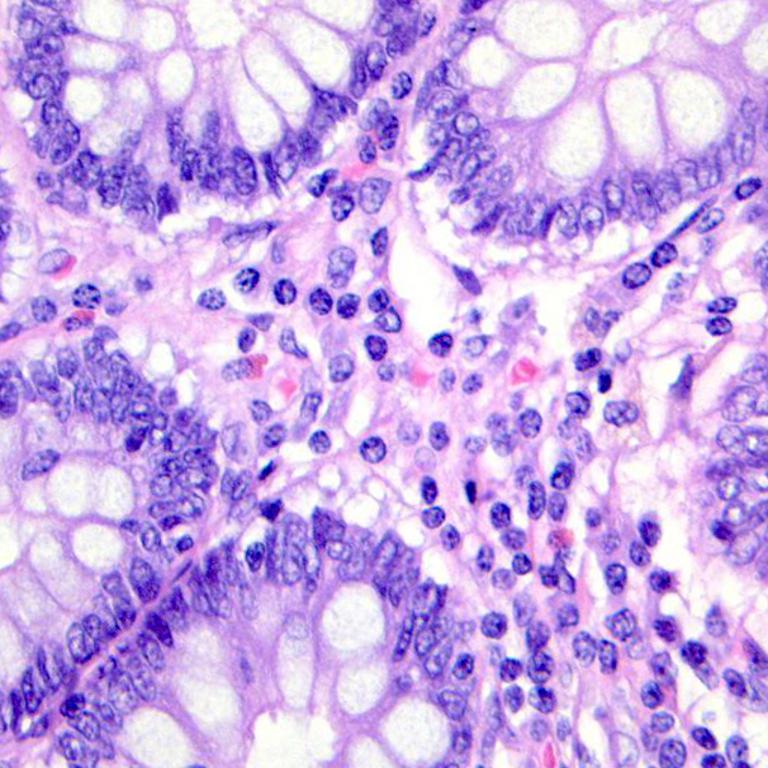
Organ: colon
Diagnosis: benign